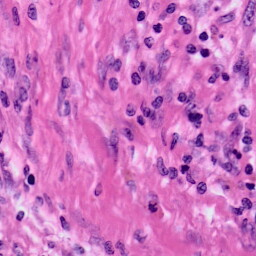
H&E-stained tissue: Skin